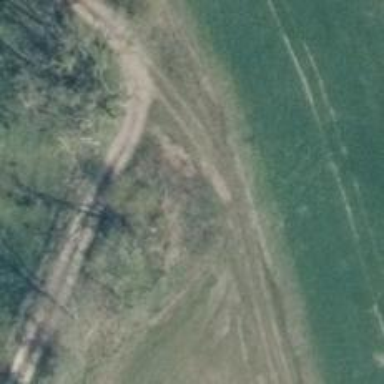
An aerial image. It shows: Track with ground surface of grade 3.